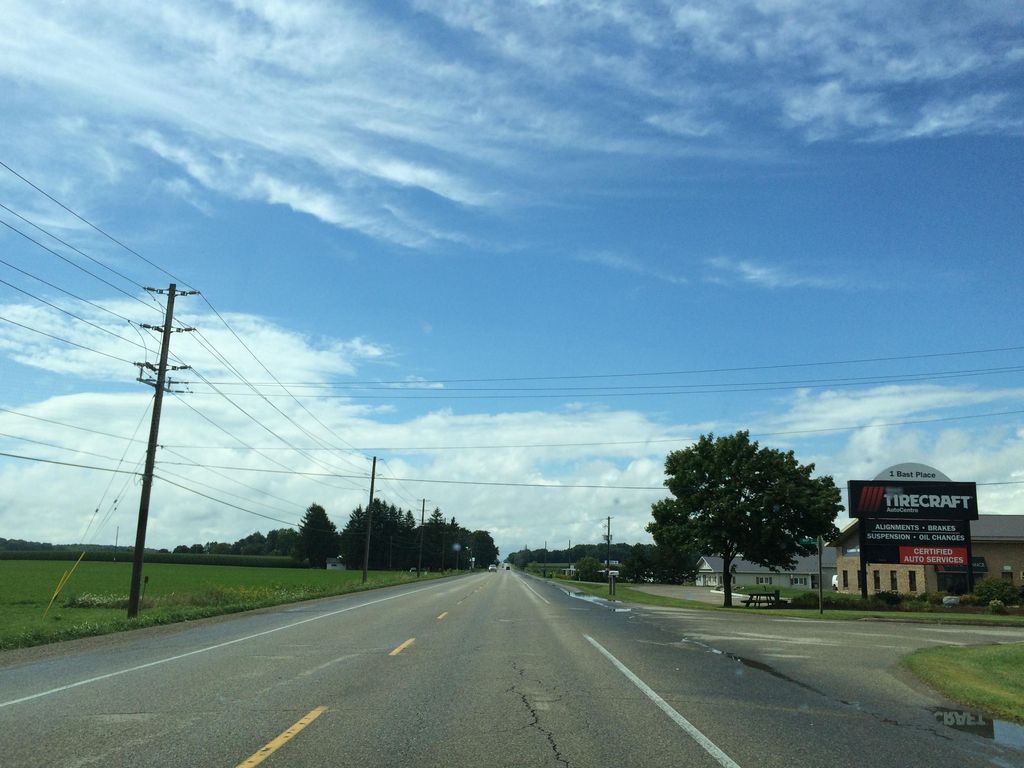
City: kitchener-waterloo